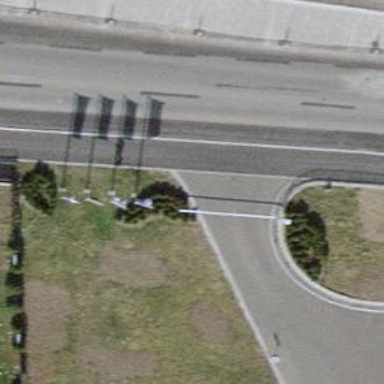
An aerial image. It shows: Lift gate barrier.